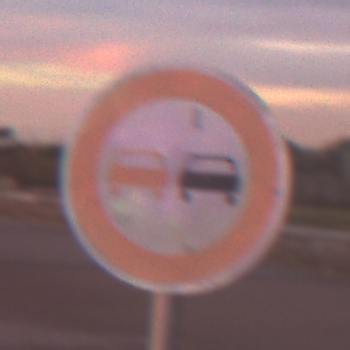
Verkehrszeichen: Ueberholverbot
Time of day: SunriseSunset
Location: Outdoor (Urban)
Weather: PartlyCloudy
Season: NotSpecified
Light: Natural